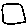
Label: square